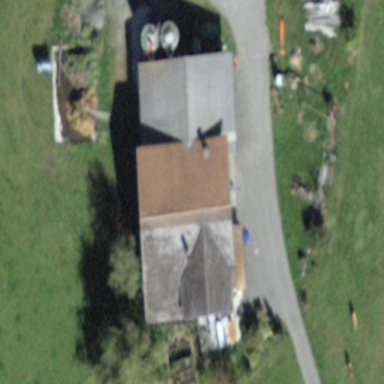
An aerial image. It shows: Farm building.